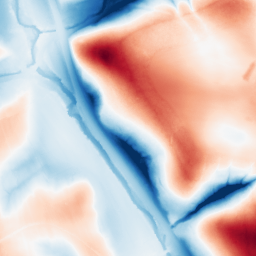
Category: classical
Decomposition family: uniform
Decomposition parameters: size: 100
Upsampling method: bicubic
Upsampling parameters: scale: 8
Upsampling scale: 8